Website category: sports
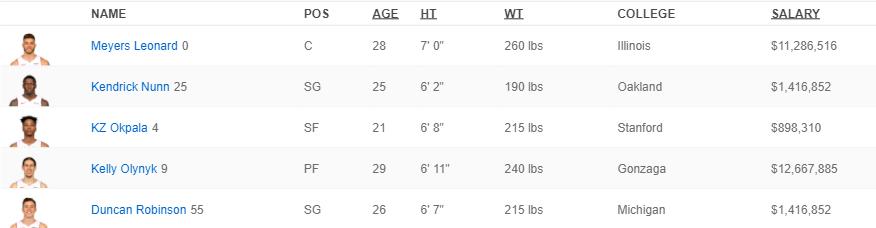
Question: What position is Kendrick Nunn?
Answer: SG

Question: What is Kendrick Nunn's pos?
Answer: SG

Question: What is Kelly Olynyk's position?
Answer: PF

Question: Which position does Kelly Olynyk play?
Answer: PF

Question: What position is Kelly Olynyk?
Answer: PF

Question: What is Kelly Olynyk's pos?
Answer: PF

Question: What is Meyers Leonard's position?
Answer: C

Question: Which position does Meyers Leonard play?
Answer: C

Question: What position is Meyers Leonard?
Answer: C

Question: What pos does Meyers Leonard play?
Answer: C

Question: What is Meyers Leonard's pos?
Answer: C

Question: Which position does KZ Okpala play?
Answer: SF

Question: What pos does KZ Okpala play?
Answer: SF

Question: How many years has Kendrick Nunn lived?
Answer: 25

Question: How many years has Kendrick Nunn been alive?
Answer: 25

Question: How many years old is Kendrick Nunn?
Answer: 25

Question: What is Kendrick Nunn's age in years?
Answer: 25

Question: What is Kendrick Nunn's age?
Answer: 25

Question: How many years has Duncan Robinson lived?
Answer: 26

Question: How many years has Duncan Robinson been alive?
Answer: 26

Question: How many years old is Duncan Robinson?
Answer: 26

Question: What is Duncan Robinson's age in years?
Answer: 26

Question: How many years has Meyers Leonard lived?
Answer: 28

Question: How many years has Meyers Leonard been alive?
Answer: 28

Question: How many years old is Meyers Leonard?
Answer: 28

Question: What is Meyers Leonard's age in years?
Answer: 28

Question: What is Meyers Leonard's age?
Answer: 28

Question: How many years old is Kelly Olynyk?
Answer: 29

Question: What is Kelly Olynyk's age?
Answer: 29

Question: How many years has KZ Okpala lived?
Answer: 21

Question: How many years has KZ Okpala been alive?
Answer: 21

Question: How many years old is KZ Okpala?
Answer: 21

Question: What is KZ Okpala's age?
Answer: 21

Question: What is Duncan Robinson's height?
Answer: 6' 7"

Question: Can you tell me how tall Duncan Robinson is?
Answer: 6' 7"

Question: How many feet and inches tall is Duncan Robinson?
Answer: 6' 7"

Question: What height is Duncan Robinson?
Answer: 6' 7"

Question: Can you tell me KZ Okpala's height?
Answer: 6' 8"

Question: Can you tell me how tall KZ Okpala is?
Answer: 6' 8"

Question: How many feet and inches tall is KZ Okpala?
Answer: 6' 8"

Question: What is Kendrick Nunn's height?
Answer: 6' 2"

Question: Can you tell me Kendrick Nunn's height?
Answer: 6' 2"

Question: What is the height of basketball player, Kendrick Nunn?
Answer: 6' 2"

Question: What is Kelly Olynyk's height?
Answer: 6' 11"

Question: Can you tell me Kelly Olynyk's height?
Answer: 6' 11"

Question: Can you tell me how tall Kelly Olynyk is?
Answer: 6' 11"

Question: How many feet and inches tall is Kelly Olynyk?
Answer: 6' 11"

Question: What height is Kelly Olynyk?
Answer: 6' 11"

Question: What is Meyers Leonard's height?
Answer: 7' 0"

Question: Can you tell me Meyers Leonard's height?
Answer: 7' 0"

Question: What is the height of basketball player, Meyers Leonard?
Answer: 7' 0"

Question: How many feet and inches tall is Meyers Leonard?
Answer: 7' 0"

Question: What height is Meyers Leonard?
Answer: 7' 0"

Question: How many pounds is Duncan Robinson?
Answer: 215 lbs

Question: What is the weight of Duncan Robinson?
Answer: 215 lbs

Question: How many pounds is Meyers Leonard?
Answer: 260 lbs

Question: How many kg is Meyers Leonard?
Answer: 260 lbs

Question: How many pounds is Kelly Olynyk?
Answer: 240 lbs

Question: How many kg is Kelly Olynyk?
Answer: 240 lbs

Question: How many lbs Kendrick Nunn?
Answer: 190 lbs

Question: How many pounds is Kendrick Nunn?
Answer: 190 lbs

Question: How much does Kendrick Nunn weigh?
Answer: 190 lbs

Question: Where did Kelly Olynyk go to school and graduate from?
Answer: Gonzaga

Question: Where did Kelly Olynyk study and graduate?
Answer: Gonzaga